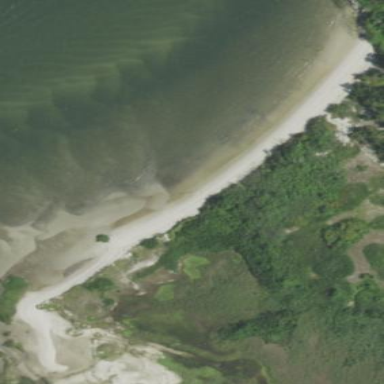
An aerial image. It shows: Sandy beach with natural surroundings.